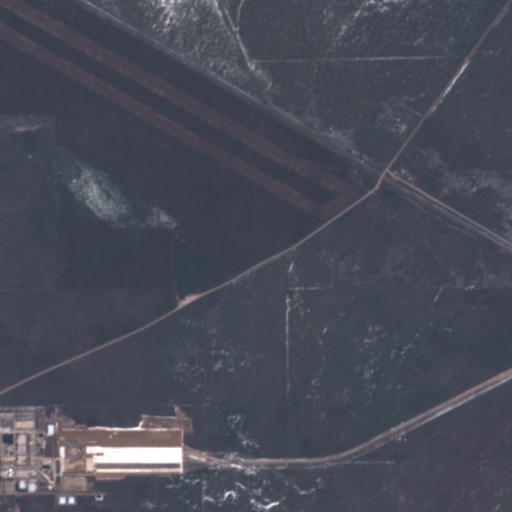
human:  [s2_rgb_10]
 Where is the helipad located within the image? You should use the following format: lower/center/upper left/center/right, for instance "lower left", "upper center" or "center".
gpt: The helipad is located in the lower left of the image.
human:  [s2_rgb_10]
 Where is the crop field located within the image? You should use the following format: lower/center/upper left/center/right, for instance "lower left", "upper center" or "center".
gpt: There is no crop field in the image.